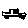
Label: car